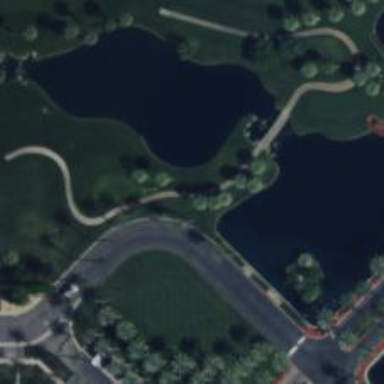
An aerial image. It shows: Service road designated as golf cart path.